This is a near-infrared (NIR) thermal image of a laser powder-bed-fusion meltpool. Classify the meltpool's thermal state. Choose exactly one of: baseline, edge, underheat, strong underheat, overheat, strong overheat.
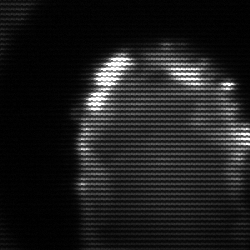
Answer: baseline